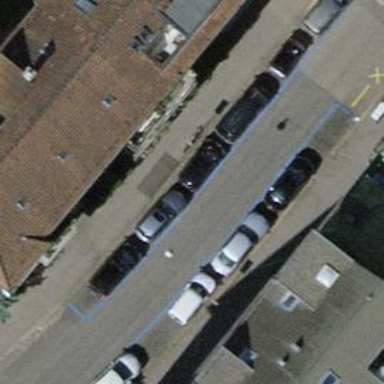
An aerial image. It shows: Parking lane designated for parking.